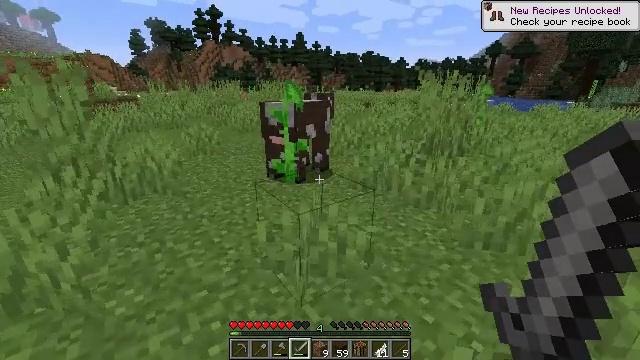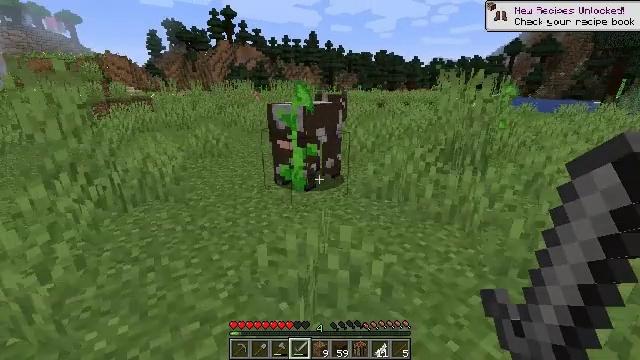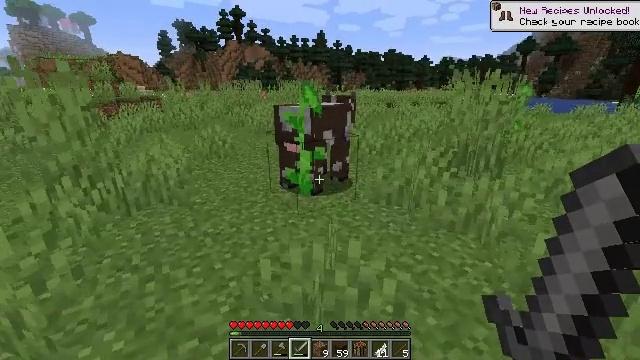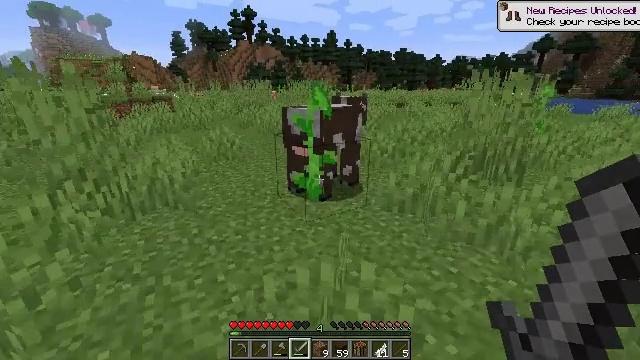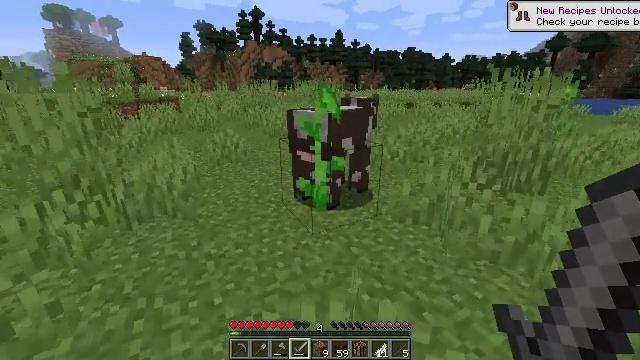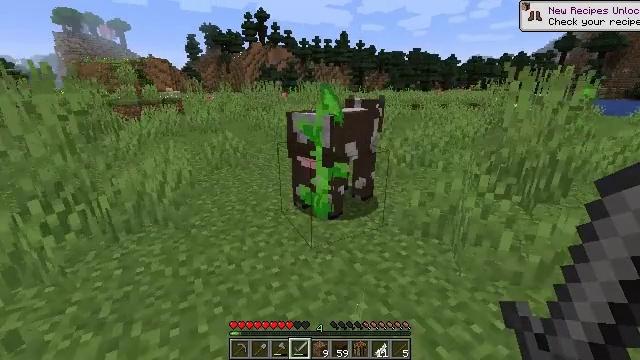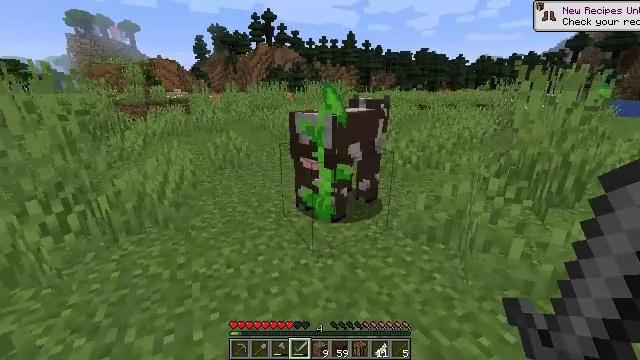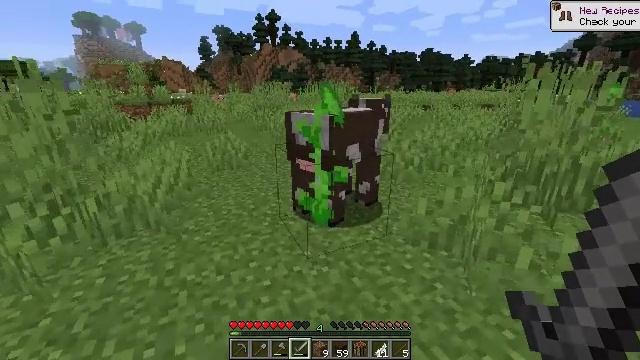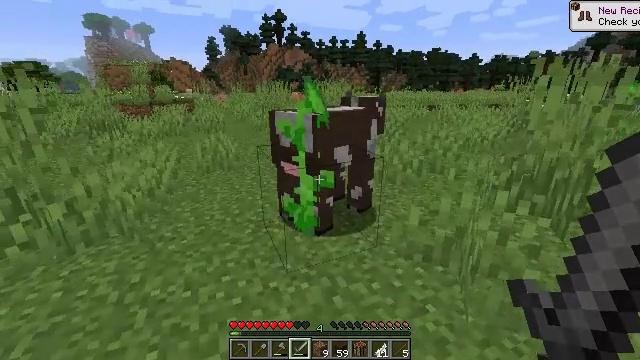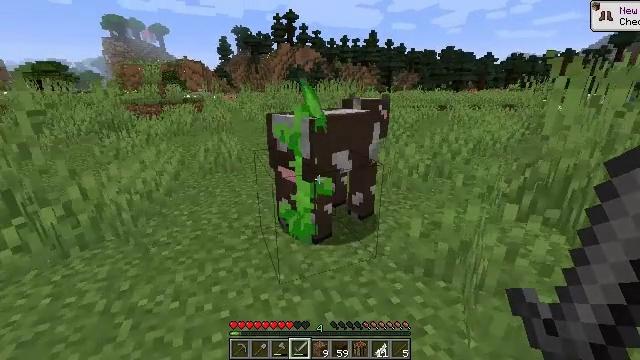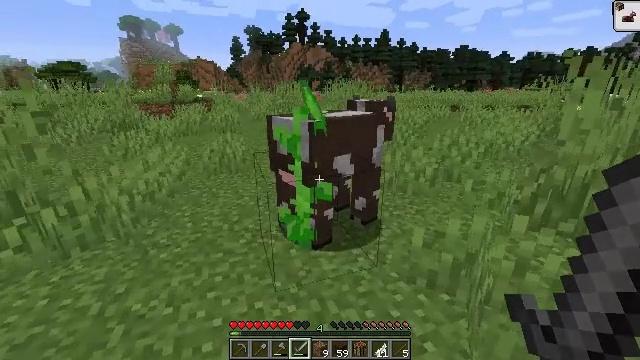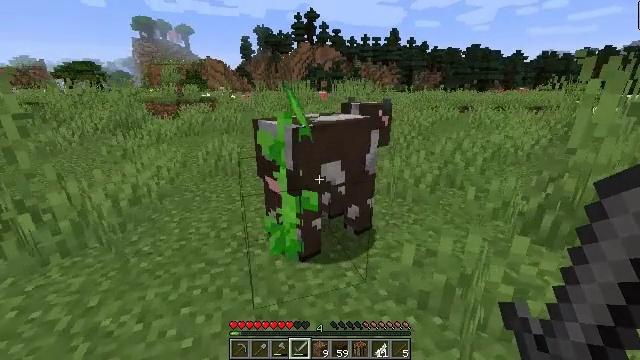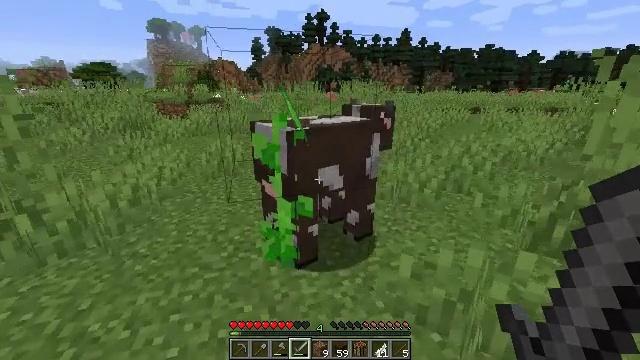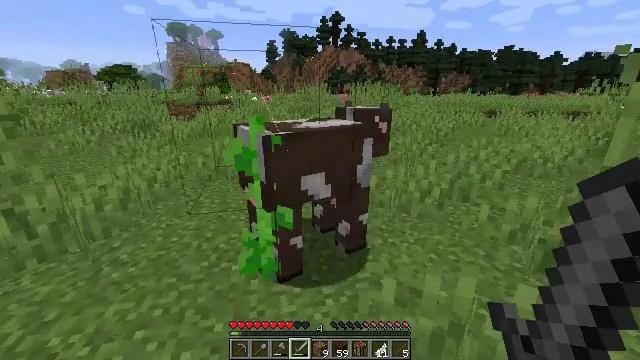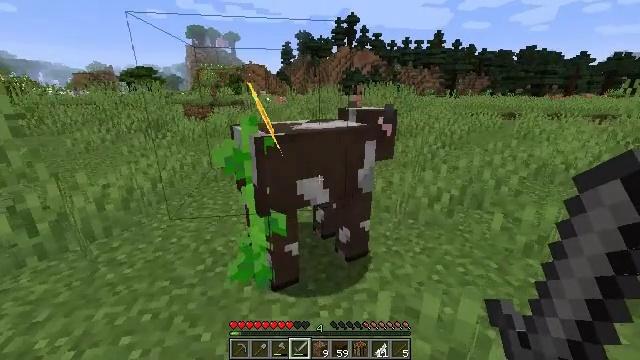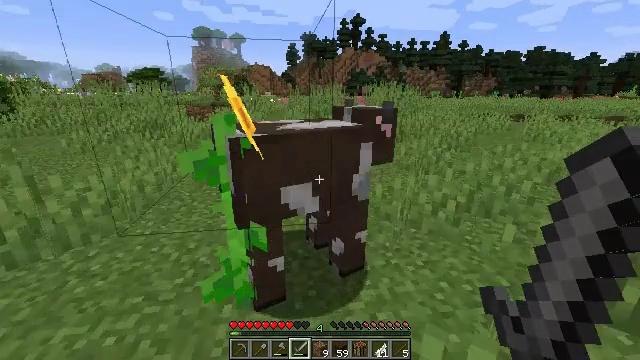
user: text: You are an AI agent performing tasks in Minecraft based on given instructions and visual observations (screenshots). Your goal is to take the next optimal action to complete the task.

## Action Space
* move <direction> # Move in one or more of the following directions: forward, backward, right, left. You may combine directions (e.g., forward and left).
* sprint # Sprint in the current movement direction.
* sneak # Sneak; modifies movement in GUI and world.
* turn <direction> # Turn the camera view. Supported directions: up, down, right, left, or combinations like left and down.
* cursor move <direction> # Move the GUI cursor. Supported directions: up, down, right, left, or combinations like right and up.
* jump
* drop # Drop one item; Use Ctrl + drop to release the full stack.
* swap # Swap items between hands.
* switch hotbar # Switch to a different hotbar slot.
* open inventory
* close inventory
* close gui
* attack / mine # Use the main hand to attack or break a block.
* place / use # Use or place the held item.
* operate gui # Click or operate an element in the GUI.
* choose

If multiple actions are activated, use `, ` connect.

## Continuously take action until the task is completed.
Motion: motion action
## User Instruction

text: Mine the sunflower from the ground.
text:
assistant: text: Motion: move forward, turn left
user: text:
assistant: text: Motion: move forward, turn left
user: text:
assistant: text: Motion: move forward, turn left
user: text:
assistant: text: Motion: move forward, turn left
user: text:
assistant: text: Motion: move forward and move right, turn left
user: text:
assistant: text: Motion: move forward and move right, turn left
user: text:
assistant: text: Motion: move forward and move right
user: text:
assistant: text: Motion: move forward and move right, turn left
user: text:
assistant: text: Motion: move forward and move right, turn left
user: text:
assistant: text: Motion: move forward and move right, turn left
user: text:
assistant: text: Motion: move forward and move right, turn left
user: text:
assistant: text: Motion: move forward and move right, turn left
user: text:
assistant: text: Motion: move forward and move right, turn left
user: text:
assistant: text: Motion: move forward, turn left
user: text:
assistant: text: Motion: move forward, turn left
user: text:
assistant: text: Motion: move forward
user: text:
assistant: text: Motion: move forward
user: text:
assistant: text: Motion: move forward, attack / mine
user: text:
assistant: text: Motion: attack / mine
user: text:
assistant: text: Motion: attack / mine
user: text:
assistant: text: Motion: attack / mine
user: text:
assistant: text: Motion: turn left
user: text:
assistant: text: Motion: no_op